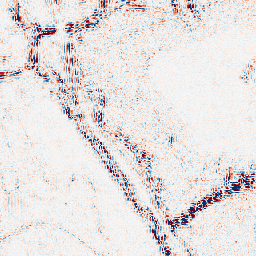
Category: wavelet
Decomposition family: wavelet_reverse_biorthogonal
Decomposition parameters: wavelet: rbio4.4
level: 2
Upsampling method: nearest
Upsampling parameters: scale: 8
Upsampling scale: 8